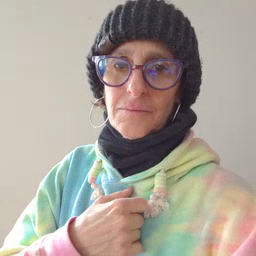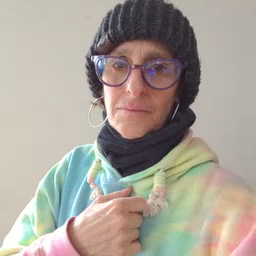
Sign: say